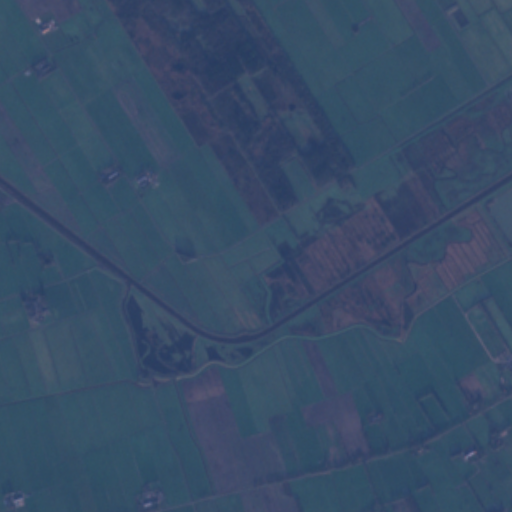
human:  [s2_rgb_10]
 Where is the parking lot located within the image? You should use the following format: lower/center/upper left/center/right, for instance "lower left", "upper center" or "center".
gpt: The parking lot is located in the center right of the image.
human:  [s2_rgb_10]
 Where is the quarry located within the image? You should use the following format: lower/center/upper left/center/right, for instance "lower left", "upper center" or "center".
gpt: The quarry is located in the center right of the image.
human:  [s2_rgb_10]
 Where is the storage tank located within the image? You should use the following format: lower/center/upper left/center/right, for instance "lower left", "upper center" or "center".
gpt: The storage tank is located in the lower left of the image.
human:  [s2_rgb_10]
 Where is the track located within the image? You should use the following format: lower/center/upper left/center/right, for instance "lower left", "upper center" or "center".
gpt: The track is located in the lower right of the image.
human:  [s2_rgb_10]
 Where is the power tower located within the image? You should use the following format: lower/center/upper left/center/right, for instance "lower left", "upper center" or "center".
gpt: There is no power tower in the image.